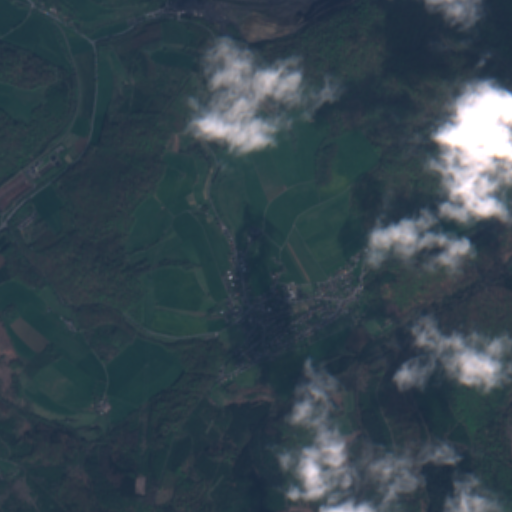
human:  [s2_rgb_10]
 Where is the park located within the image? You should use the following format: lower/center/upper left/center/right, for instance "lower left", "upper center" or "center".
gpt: The park is located in the lower center of the image.
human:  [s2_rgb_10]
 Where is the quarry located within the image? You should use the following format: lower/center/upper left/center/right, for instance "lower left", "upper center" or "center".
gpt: The quarry is located in the upper of the image.
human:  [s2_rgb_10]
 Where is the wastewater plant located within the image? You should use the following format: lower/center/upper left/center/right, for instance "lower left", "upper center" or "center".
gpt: The wastewater plant is located in the upper left of the image.
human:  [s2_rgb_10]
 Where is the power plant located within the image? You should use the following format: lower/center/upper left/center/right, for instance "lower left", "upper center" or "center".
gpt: There is no power plant in the image.